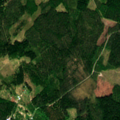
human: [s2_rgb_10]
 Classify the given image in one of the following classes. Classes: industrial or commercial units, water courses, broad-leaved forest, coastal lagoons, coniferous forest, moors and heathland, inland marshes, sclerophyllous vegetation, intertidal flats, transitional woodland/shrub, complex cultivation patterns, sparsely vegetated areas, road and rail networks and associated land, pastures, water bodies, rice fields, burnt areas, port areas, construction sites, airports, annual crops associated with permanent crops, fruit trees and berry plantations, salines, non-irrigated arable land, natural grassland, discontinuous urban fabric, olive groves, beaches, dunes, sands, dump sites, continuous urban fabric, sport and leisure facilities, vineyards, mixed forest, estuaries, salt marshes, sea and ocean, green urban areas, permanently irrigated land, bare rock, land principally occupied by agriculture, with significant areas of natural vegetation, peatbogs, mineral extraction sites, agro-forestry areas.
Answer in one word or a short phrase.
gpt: coniferous forest, mixed forest, transitional woodland/shrub